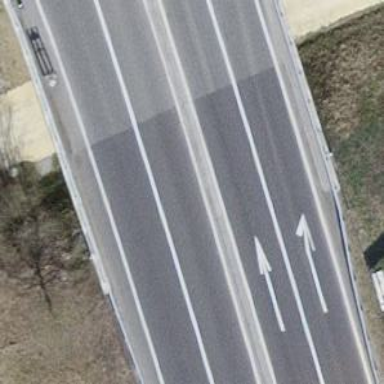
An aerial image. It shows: Bridge with asphalt surface on motorway link.